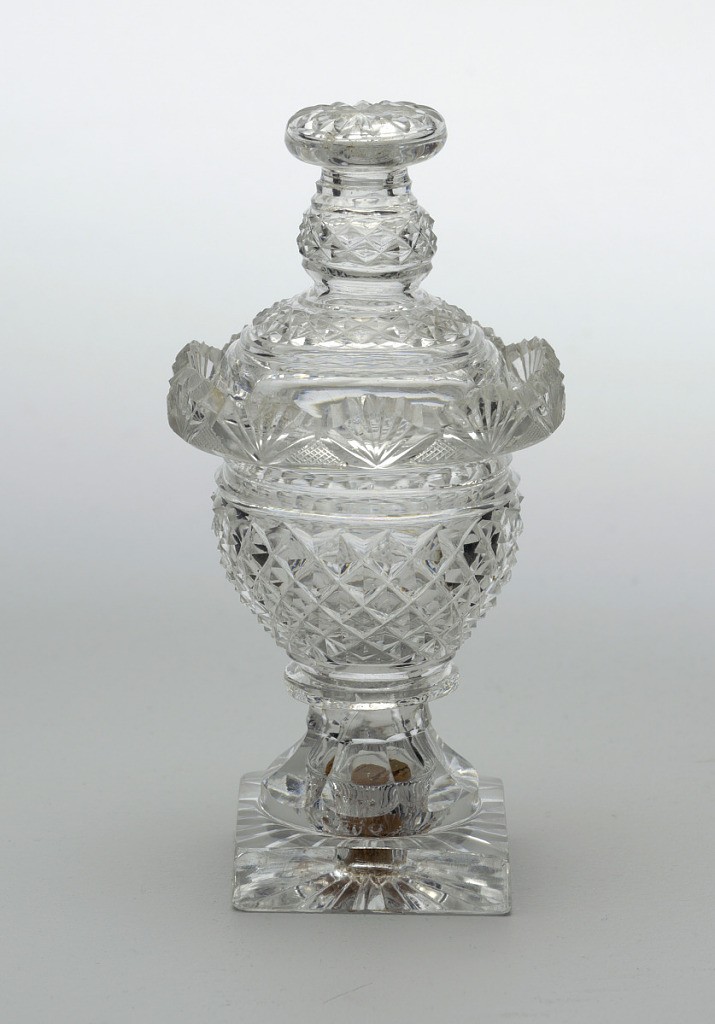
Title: Caster
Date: ca. 1800–30
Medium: Glass
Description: Urn shape on square star out base. Flat fluted skin and foot with rug knop. All over diamond cut pattern with prismatic rings. Upturned rim with fan flutes and baluster finial with pierced, radial cut button top pierced with holes.